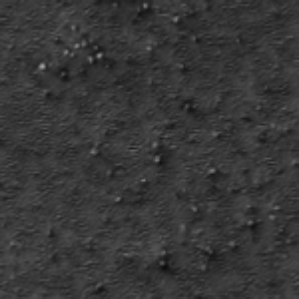
Label: frost